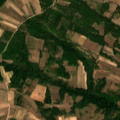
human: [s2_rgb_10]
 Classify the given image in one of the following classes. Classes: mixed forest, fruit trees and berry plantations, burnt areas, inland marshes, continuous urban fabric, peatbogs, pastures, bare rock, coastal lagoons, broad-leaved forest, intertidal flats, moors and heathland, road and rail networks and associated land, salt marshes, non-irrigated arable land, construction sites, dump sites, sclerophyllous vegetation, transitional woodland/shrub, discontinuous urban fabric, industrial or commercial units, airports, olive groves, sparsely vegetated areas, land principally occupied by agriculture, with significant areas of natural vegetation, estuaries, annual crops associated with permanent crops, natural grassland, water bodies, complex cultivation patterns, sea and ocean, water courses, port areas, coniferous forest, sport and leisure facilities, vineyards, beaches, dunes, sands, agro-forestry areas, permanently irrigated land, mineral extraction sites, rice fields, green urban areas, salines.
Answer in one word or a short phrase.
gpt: complex cultivation patterns, land principally occupied by agriculture, with significant areas of natural vegetation, broad-leaved forest